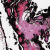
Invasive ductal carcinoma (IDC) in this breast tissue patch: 0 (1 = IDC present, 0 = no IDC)